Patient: sex M, age 60
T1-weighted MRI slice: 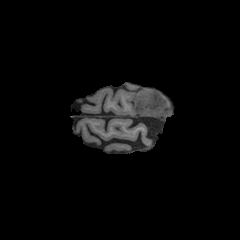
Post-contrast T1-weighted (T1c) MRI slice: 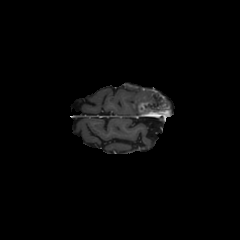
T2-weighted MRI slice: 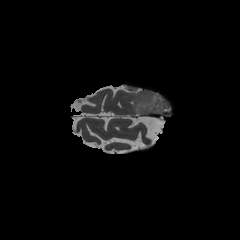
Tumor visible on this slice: yes
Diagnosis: Glioblastoma, IDH-wildtype
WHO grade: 4